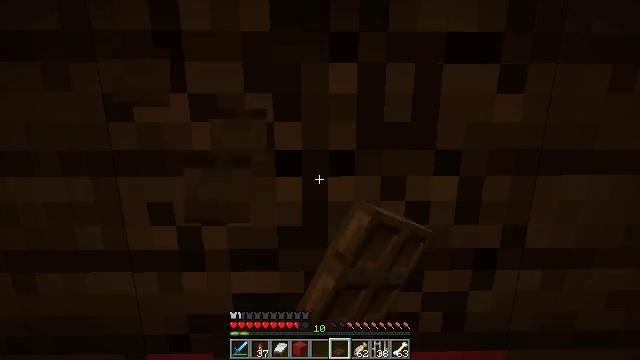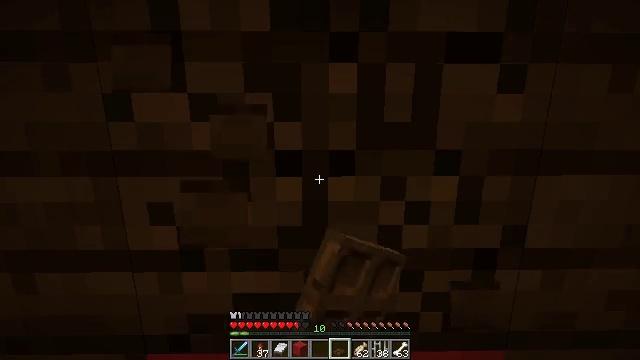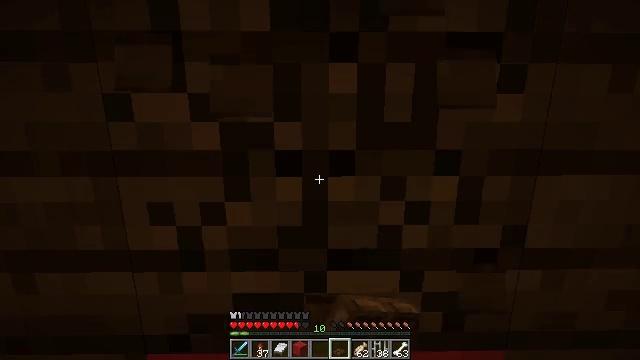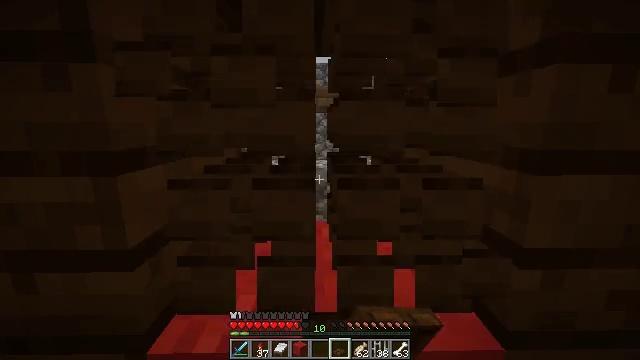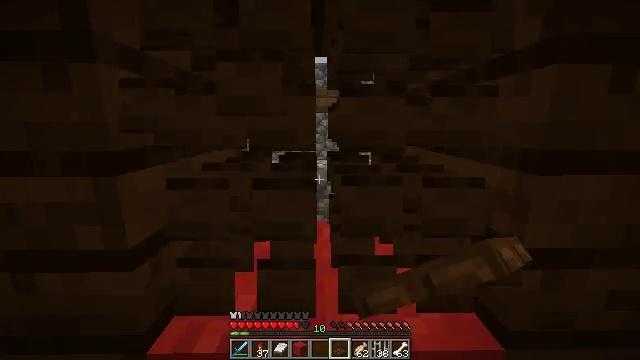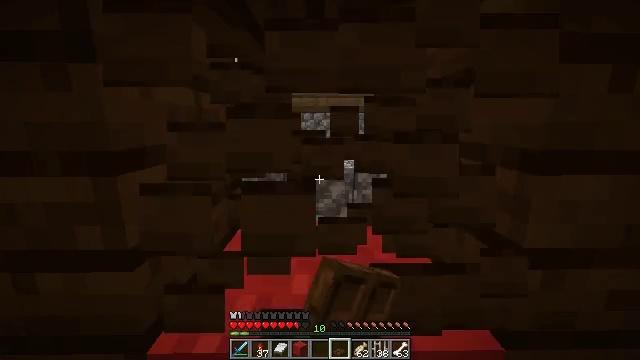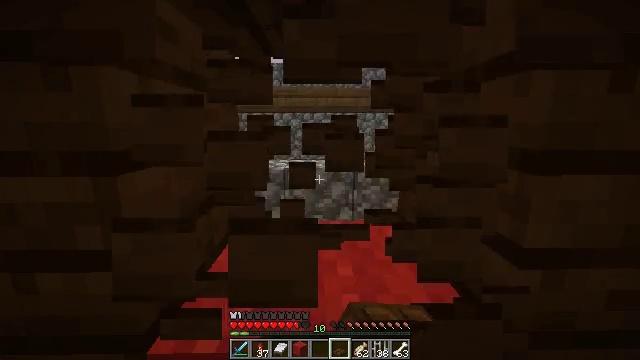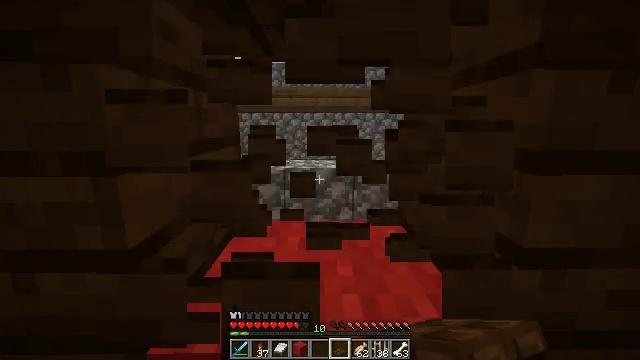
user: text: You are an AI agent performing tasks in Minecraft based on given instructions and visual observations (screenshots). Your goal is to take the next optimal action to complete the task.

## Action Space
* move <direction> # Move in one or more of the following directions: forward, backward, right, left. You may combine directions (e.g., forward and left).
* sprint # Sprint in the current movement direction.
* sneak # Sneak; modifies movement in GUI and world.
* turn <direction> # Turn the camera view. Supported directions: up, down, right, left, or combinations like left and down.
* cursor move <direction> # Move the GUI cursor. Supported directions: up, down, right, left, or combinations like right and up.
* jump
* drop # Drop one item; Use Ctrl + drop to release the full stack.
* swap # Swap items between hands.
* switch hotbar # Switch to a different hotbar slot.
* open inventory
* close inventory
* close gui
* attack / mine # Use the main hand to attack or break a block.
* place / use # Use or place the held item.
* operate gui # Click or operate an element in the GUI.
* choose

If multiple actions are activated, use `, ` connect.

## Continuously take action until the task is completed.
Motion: motion action
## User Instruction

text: Retrieve dark oak planks for building.
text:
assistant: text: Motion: attack / mine
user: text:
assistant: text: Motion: attack / mine
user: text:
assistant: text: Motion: attack / mine
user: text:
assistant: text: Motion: attack / mine
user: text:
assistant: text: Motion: attack / mine
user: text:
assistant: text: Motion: attack / mine
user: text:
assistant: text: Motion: attack / mine
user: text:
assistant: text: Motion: attack / mine